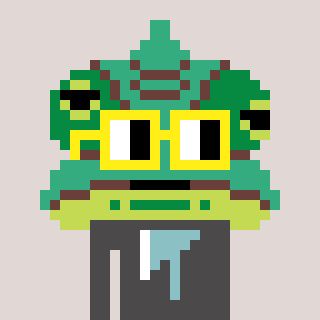
a pixel art character with square yellow glasses, a chameleon-shaped head and a grayscale-colored body on a warm background